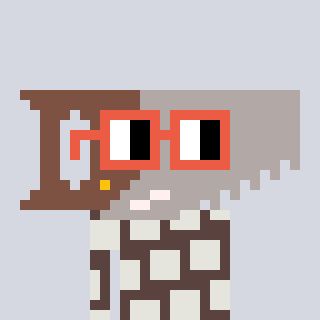
a pixel art character with square orange glasses, a saw-shaped head and a darkbrown-colored body on a cool background